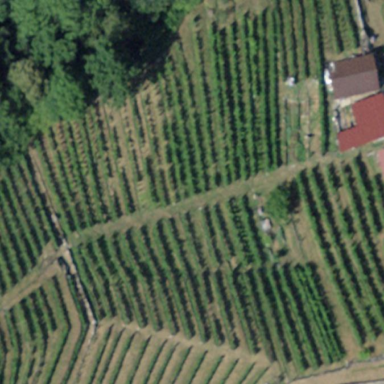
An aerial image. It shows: Vineyard with grape crops.